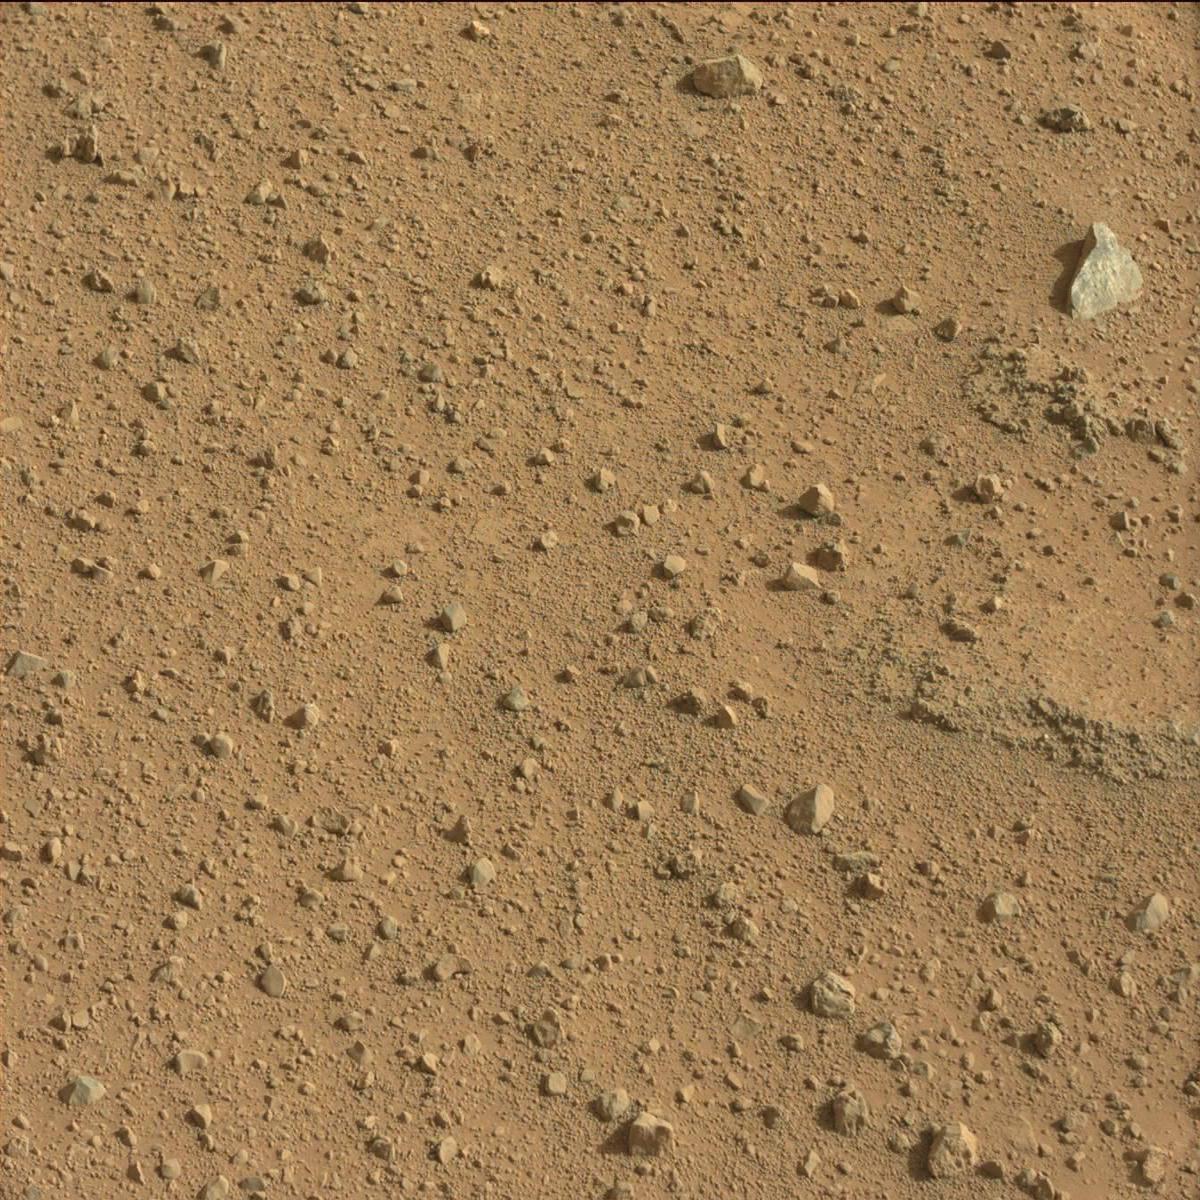
Terrain classes present: Bedrock, Rock, Sand / Soil